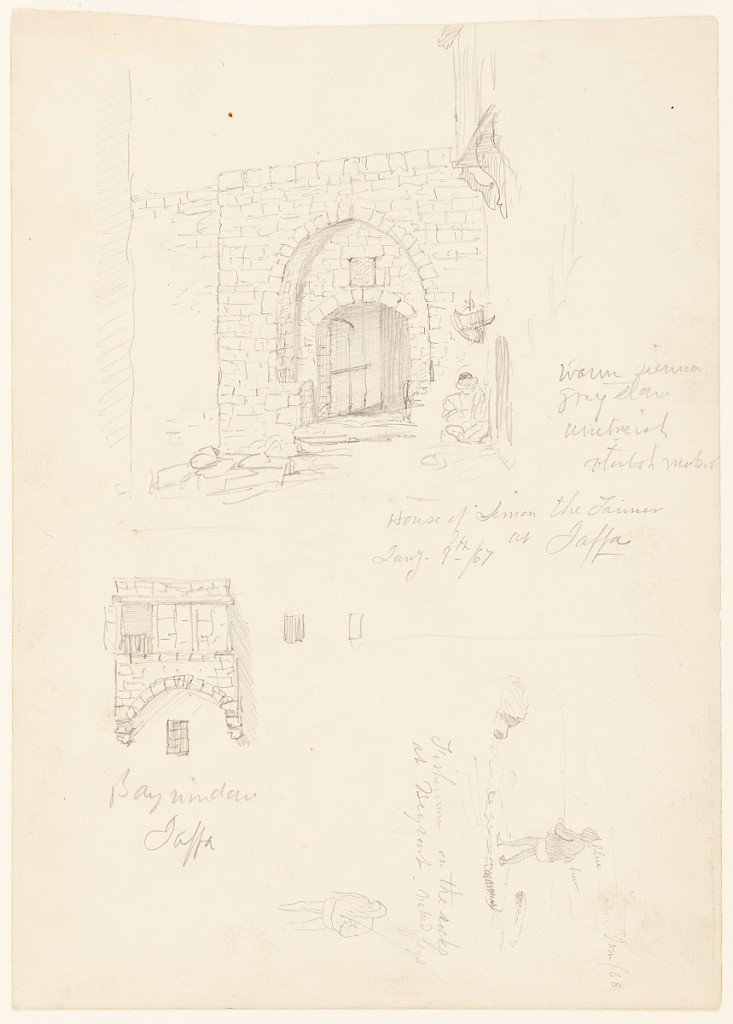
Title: Sketches of the House of Semon the Tanner, Jaffa, Palestine (Tel Aviv, Israel) and Fishermen on the Rocks at Beirut, Syria (Lebanon)
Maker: Frederic Edwin Church, American, 1826–1900
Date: January 1868
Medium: Graphite on off-white wove paper
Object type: Drawing
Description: Architecture and figure sketches showing views of the House of Semon and a bay window in Jaffa, Palestine (present-day Tel Aviv, Israel) and fishermen in Beirut, Lebanon. Depicted at upper center, the front doorway of the House of Semon is an arched portal made of large stone blocks. A figure sits beside it against the wall of an adjacent building at right. At lower left, a bay window in Jaffa made of stones is included. Finally, at lower right, a fisherman on the coast near Beirut, Lebanon, is shown from the rear fishing with bare legs. At lower center, the same figure is outlined from the front.